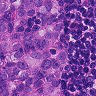
Metastatic tissue present: yes